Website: home-depot
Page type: customer-info-address
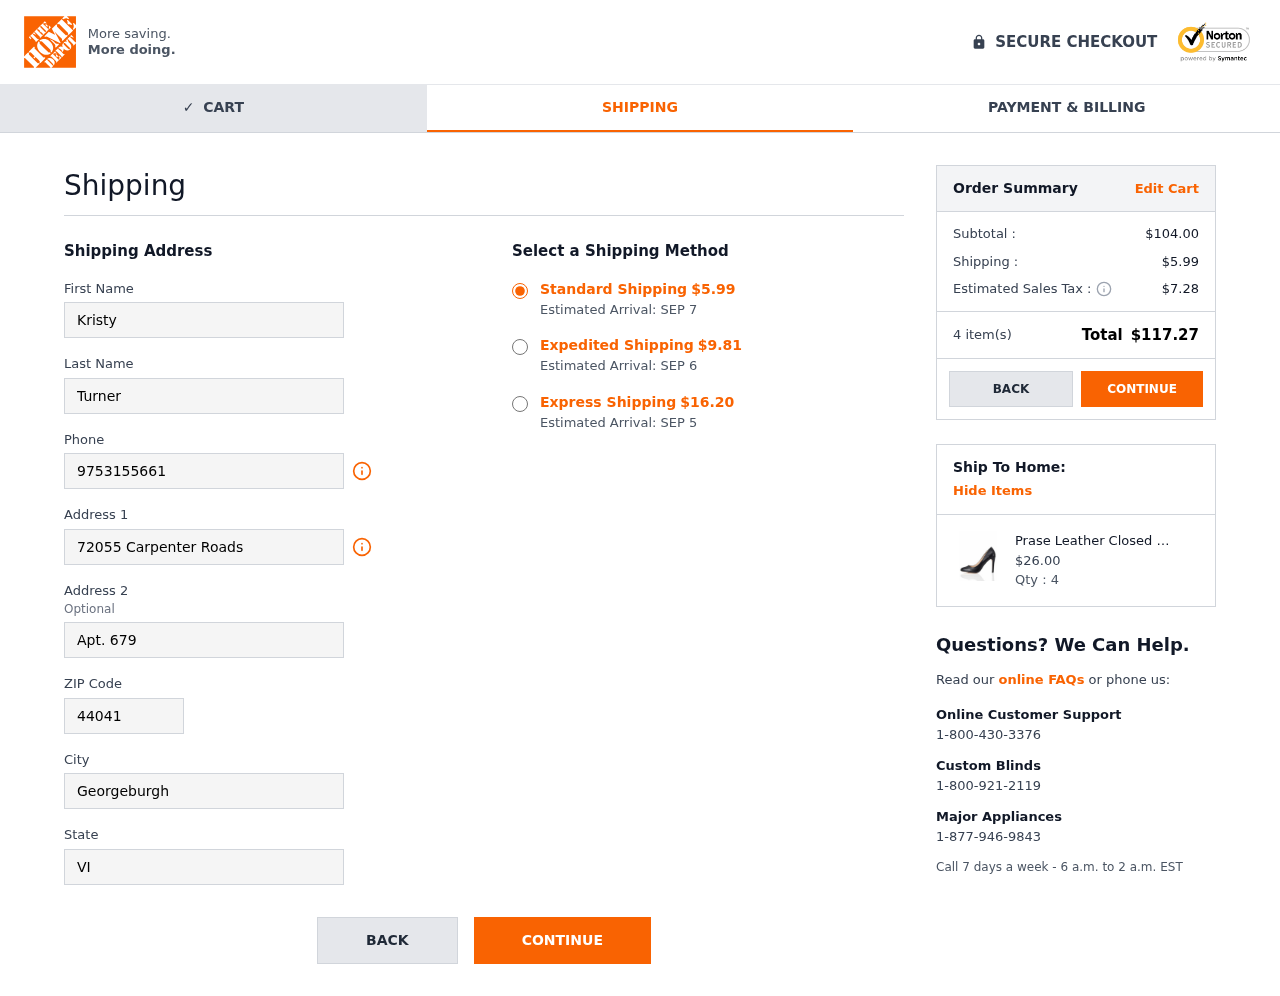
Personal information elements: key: PII_CITY
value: Georgeburgh
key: PII_FIRSTNAME
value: Kristy
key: PII_LASTNAME
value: Turner
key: PII_PHONE
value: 9753155661
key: PII_POSTCODE
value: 44041
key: PII_STATE
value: VI
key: PII_STREET
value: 72055 Carpenter Roads
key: PII_STREET2
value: Apt. 679
Product elements: key: PRODUCT1_NAME
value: Prase Leather Closed Toe Heels, Black (Black), 6 UK
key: PRODUCT1_PRICE
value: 26
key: PRODUCT1_QUANTITY
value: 4
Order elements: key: ORDER_SHIPPING_COST
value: $5.99
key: ORDER_DELIVERY_DATE
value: Estimated Arrival: SEP 7
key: ORDER_SHIPPING_COST_EXPEDITED
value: $9.81
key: ORDER_DELIVERY_DATE_EXPEDITED
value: Estimated Arrival: SEP 6
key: ORDER_SHIPPING_COST_EXPRESS
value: $16.20
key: ORDER_DELIVERY_DATE_EXPRESS
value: Estimated Arrival: SEP 5
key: ORDER_SUBTOTAL
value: $104.00
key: ORDER_TAX
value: $7.28
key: ORDER_NUM_ITEMS
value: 4 item(s)
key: ORDER_TOTAL
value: $117.27